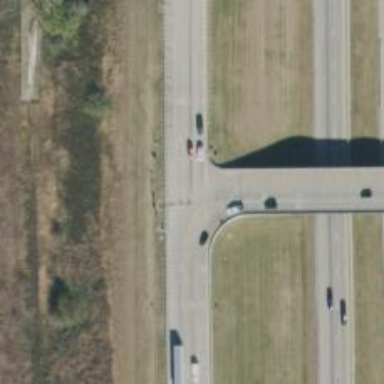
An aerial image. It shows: Trunk highway.